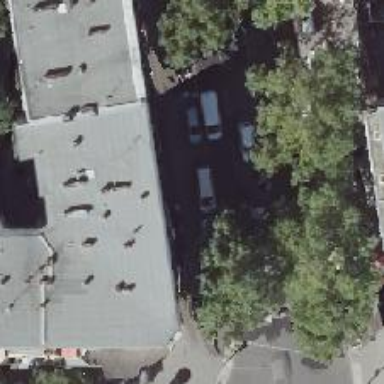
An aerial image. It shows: Cafe.